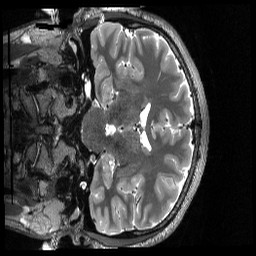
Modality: T2w
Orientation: coronal
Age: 22
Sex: male
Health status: healthy
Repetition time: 3.2 s
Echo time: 0.563 s